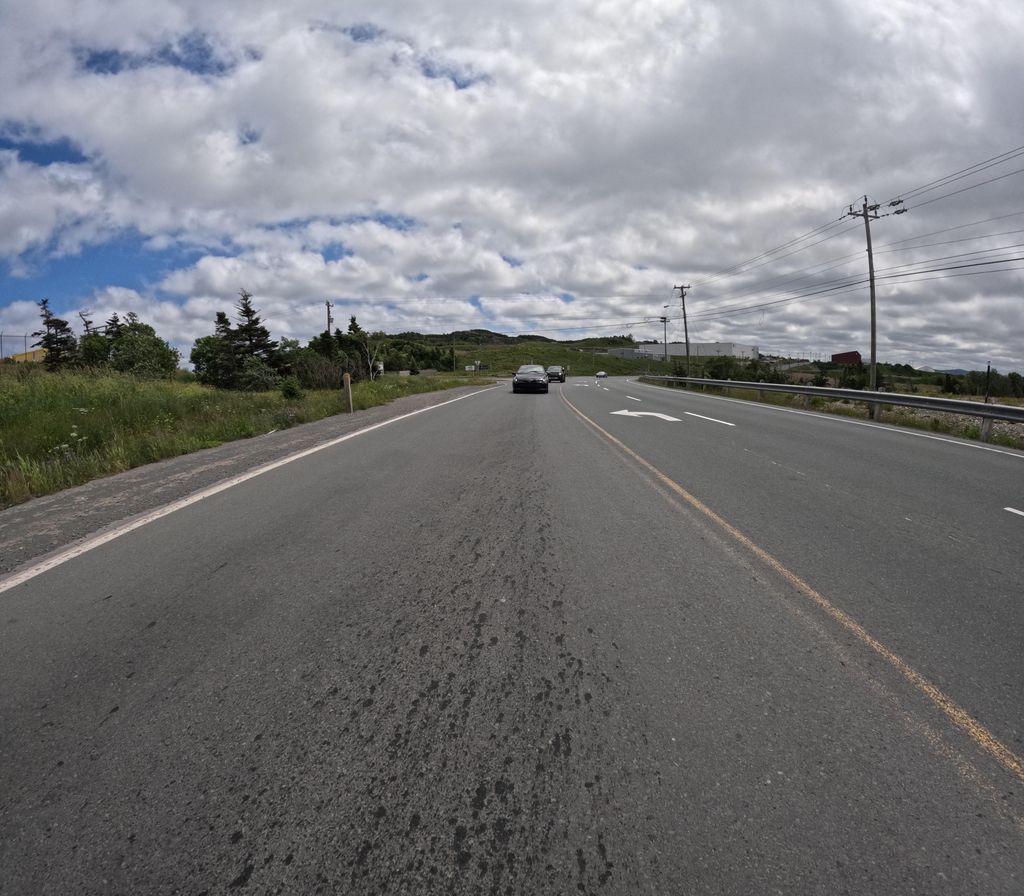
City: st_johns